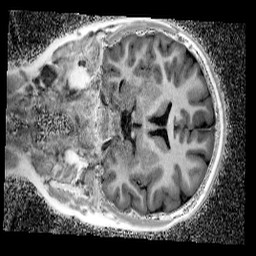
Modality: UNIT1_denoised
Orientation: coronal
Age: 9
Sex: male
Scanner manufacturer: siemens
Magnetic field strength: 3 T
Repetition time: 4 s
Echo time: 0.00299 s